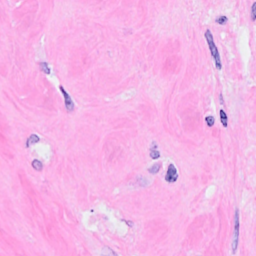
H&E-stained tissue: Breast